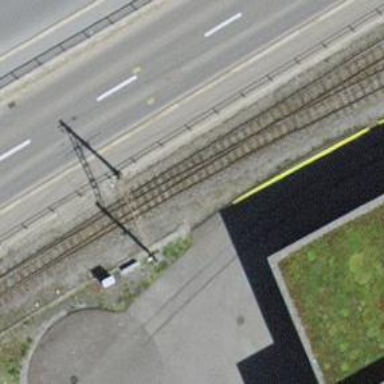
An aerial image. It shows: Narrow-gauge railway track with one electrified contact line.